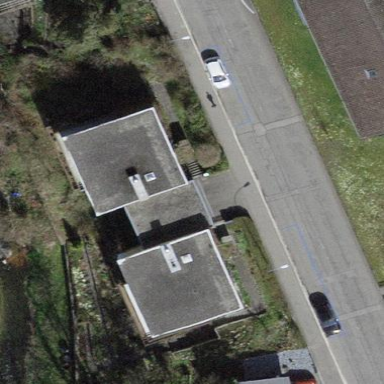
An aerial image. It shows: Flat-roofed building.